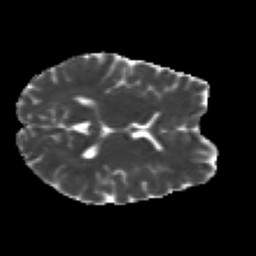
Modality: MD
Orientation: axial
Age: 26
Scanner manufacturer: siemens
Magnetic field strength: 3 T
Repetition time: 2.2 s
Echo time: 0.084 s